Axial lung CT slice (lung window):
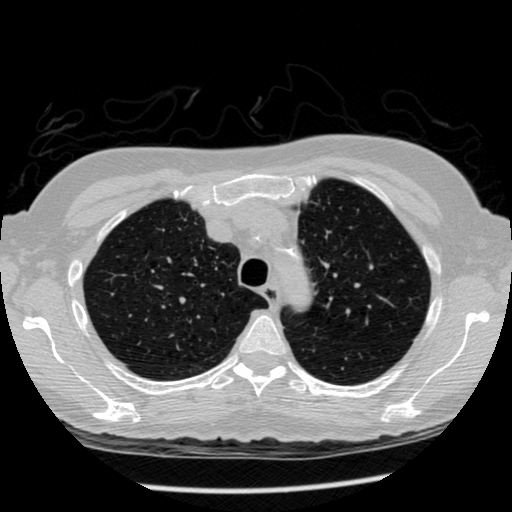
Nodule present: no